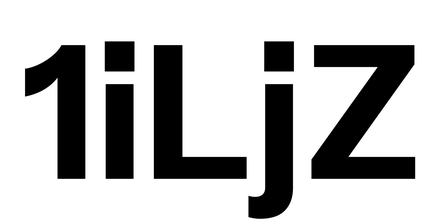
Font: InstrumentSans_Bold